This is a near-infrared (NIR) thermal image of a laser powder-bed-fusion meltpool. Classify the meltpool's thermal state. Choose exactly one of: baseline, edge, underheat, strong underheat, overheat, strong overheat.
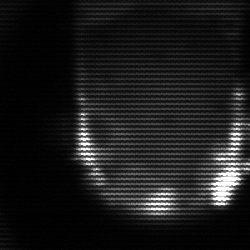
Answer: baseline